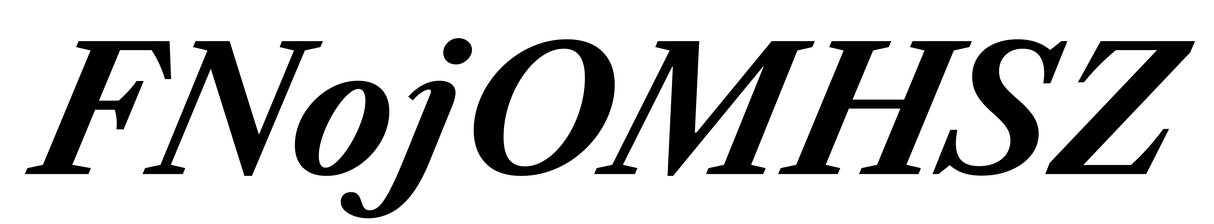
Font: LibreCaslonText-Italic_Bold_Italic